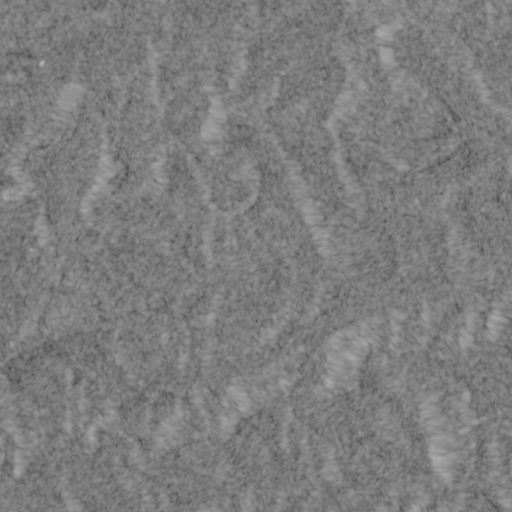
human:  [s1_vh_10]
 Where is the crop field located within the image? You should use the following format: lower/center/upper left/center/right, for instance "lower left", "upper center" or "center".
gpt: The crop field is located in the left of the image.
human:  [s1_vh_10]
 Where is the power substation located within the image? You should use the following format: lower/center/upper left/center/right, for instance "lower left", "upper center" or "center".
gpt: The power substation is located in the upper left of the image.
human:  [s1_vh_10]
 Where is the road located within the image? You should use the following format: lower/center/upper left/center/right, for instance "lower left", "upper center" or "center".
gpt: There is no road in the image.

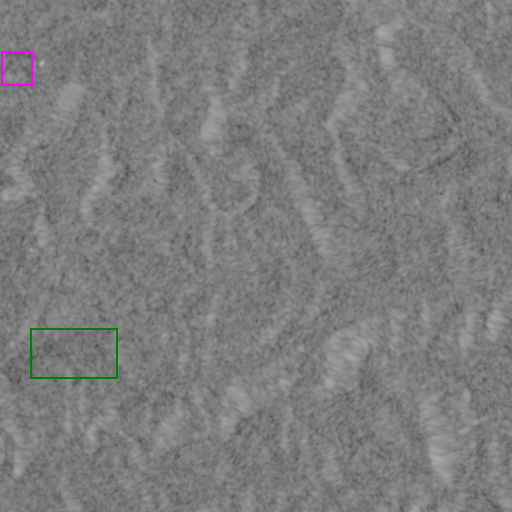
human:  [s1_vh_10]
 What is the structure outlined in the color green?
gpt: The structure outlined in green is a crop field.
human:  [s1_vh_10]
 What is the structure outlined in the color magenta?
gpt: The structure outlined in magenta is a power substation.
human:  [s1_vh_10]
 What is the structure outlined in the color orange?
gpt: There is no orange outline.